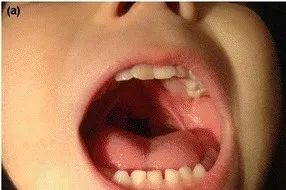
Views of the patient at the age of 5 years and 5 months. (a) Frontal view of the face of the patient. Incomplete soft cleft palate surgically corrected at the age of 14 months.
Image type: medical_photograph (oral_photograph)